Interaction volume radius: 10 \u00c5
Interaction volume height: 15 \u00c5
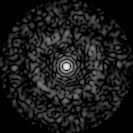
Disorder parameter: 0.844